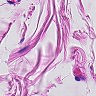
Metastatic tissue present: no